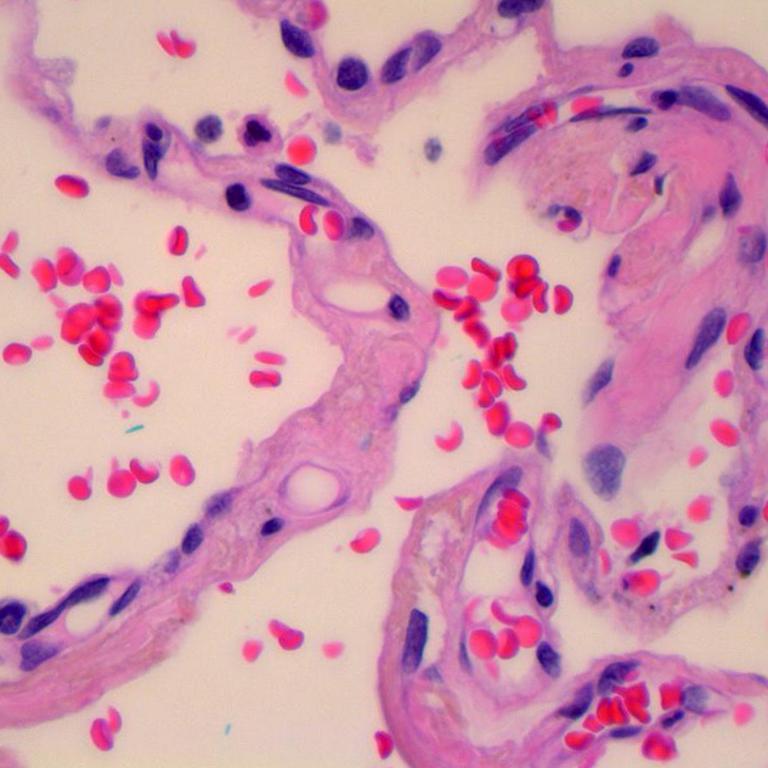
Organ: lung
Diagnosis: benign